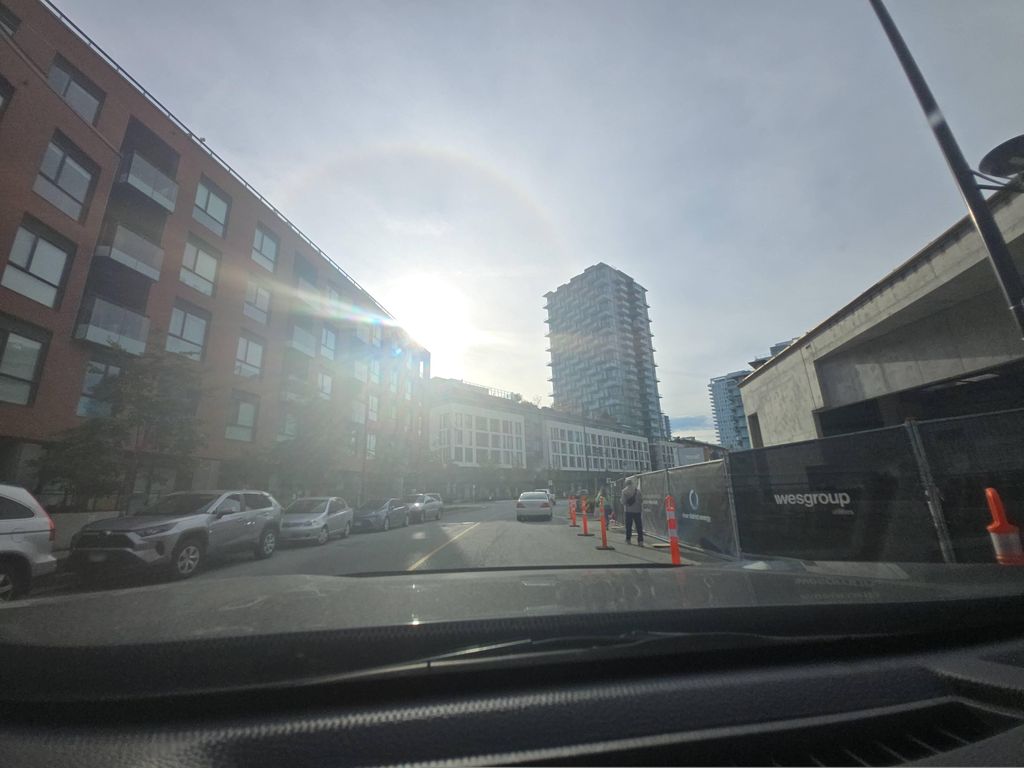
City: vancouver